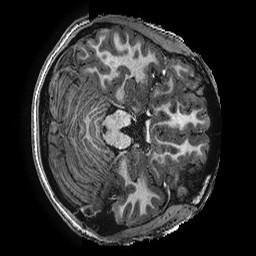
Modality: T1w
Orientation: axial
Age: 16
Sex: female
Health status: ill
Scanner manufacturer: ge
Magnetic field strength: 3 T
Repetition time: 0.00766 s
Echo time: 0.003476 s